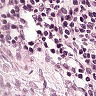
Metastatic tissue present: no